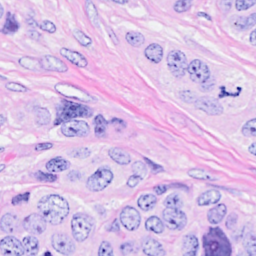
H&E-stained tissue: Breast